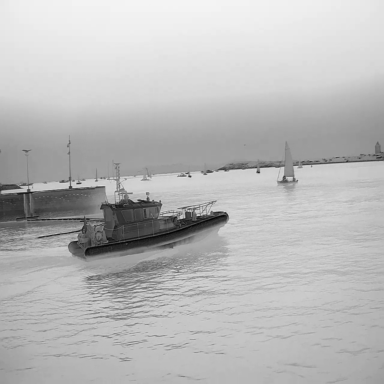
There are 13 objects shown in the infrared image, including a canoe, seven sailboats, and five bulk_carriers.